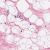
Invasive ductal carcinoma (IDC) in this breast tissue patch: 0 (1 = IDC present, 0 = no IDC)